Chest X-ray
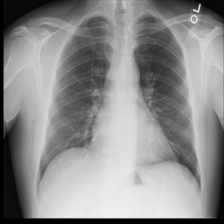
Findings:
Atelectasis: negative
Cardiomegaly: negative
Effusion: negative
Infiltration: negative
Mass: negative
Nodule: negative
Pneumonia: negative
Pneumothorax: negative
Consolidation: negative
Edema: negative
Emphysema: negative
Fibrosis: negative
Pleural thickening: negative
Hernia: negative